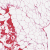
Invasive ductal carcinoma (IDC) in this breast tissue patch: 0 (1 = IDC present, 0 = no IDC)